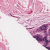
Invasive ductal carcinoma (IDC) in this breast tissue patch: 0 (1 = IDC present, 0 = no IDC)